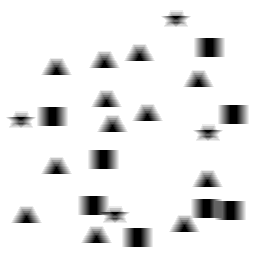
Squares: 8
Triangles: 12
Stars: 4
Total shapes: 24